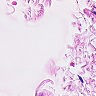
Metastatic tissue present: no